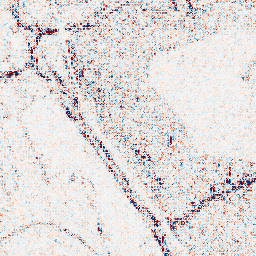
Category: wavelet
Decomposition family: wavelet_biorthogonal
Decomposition parameters: wavelet: bior3.5
level: 1
Upsampling method: linear_exact
Upsampling parameters: scale: 2
Upsampling scale: 2